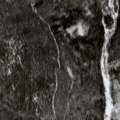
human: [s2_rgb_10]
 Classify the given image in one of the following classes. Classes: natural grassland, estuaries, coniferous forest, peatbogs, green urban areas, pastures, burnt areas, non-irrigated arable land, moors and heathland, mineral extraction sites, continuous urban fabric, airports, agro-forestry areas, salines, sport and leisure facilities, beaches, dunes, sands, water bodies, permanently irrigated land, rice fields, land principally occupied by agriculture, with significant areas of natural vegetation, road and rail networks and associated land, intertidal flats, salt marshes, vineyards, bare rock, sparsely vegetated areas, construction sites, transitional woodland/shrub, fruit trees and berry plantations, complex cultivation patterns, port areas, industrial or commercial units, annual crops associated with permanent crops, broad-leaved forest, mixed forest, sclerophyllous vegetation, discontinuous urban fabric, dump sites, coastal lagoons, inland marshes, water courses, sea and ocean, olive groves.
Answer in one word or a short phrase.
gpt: coniferous forest